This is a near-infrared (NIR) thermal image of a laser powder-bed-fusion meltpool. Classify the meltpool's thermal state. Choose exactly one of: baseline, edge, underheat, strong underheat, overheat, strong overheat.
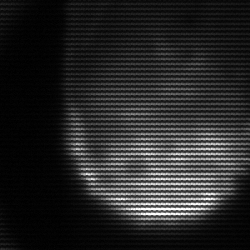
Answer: edge